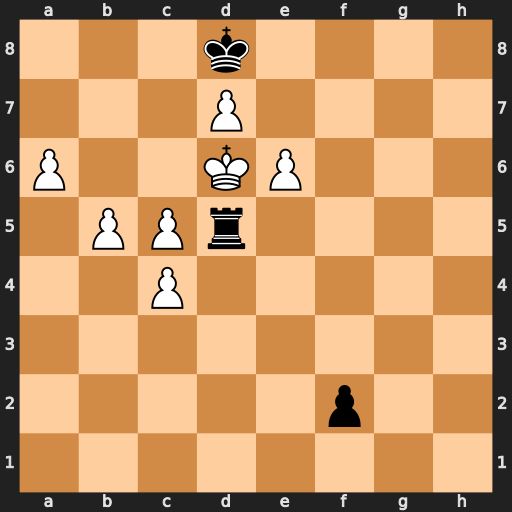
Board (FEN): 3k4/3P4/P2KP3/1PPr4/2P5/8/5p2/8
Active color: w
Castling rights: -
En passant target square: -
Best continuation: cxd5 f1=Q e7#